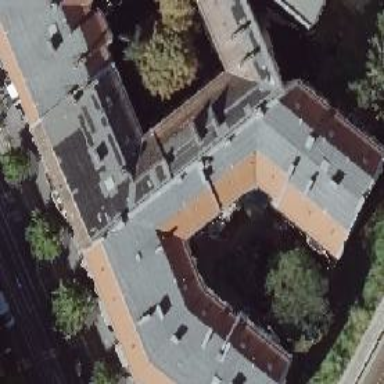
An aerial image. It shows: Residential building with distinctive double saltbox roof shape.